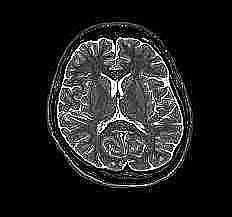
Label: notumor